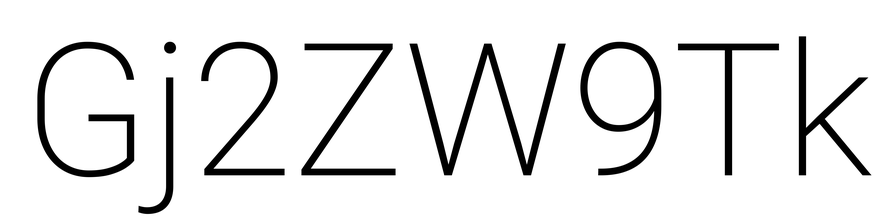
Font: Roboto_ExtraLight